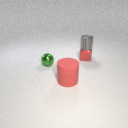
small green metal sphere to the left of small red metal cube